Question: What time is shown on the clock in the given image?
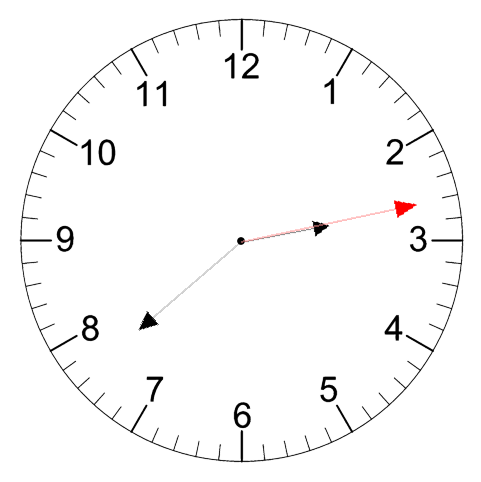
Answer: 02:38:13